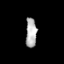
Tissue: prostate
Cell type: T cells
Senescence score: 0.3387
Nuclear area (px): 308
Mean DAPI intensity: 181